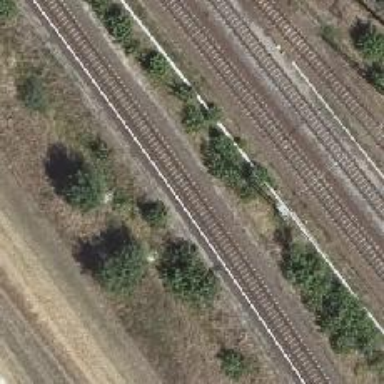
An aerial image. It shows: Light rail electrified railway.